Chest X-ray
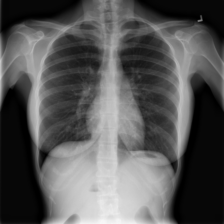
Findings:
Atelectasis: negative
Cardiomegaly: negative
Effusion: negative
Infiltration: negative
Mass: negative
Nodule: negative
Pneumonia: negative
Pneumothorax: negative
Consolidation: negative
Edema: negative
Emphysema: negative
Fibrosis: negative
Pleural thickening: negative
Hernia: negative